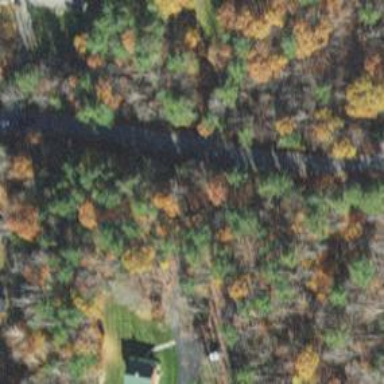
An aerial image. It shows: Driveway leading to service road.